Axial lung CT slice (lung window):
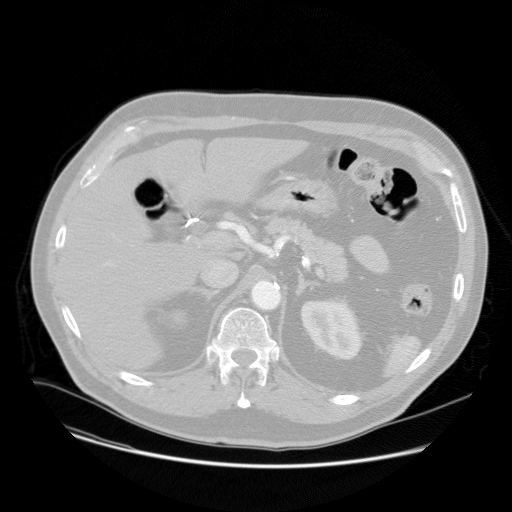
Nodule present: no